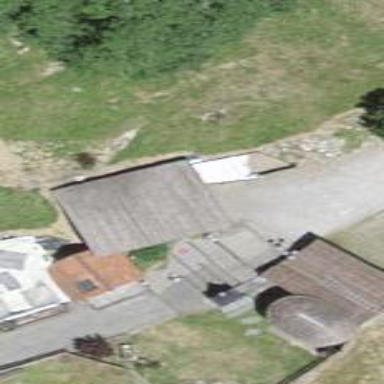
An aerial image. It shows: Garage.